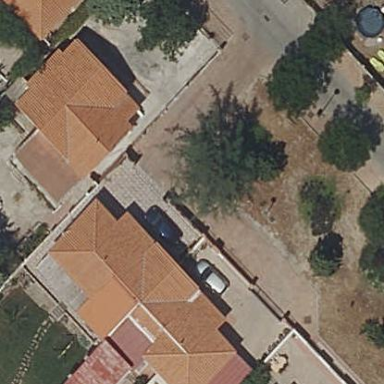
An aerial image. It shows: Terrace building.